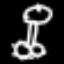
Label: mushroom